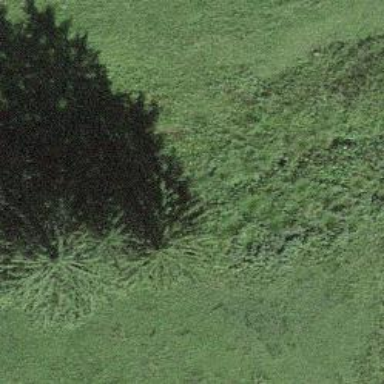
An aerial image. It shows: Single tag "natural: tree."